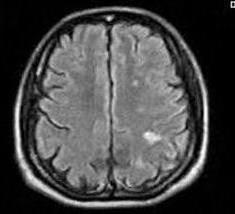
Label: notumor